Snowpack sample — Snodgrass Mountain, Crested Butte, Colorado (2/4/25, 12:06 PM MST)
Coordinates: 38.923, -106.968
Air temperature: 35 °F
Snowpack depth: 80 cm
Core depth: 60 cm
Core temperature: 32 °F
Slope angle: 14°, slope face: 78°
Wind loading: low
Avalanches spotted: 0
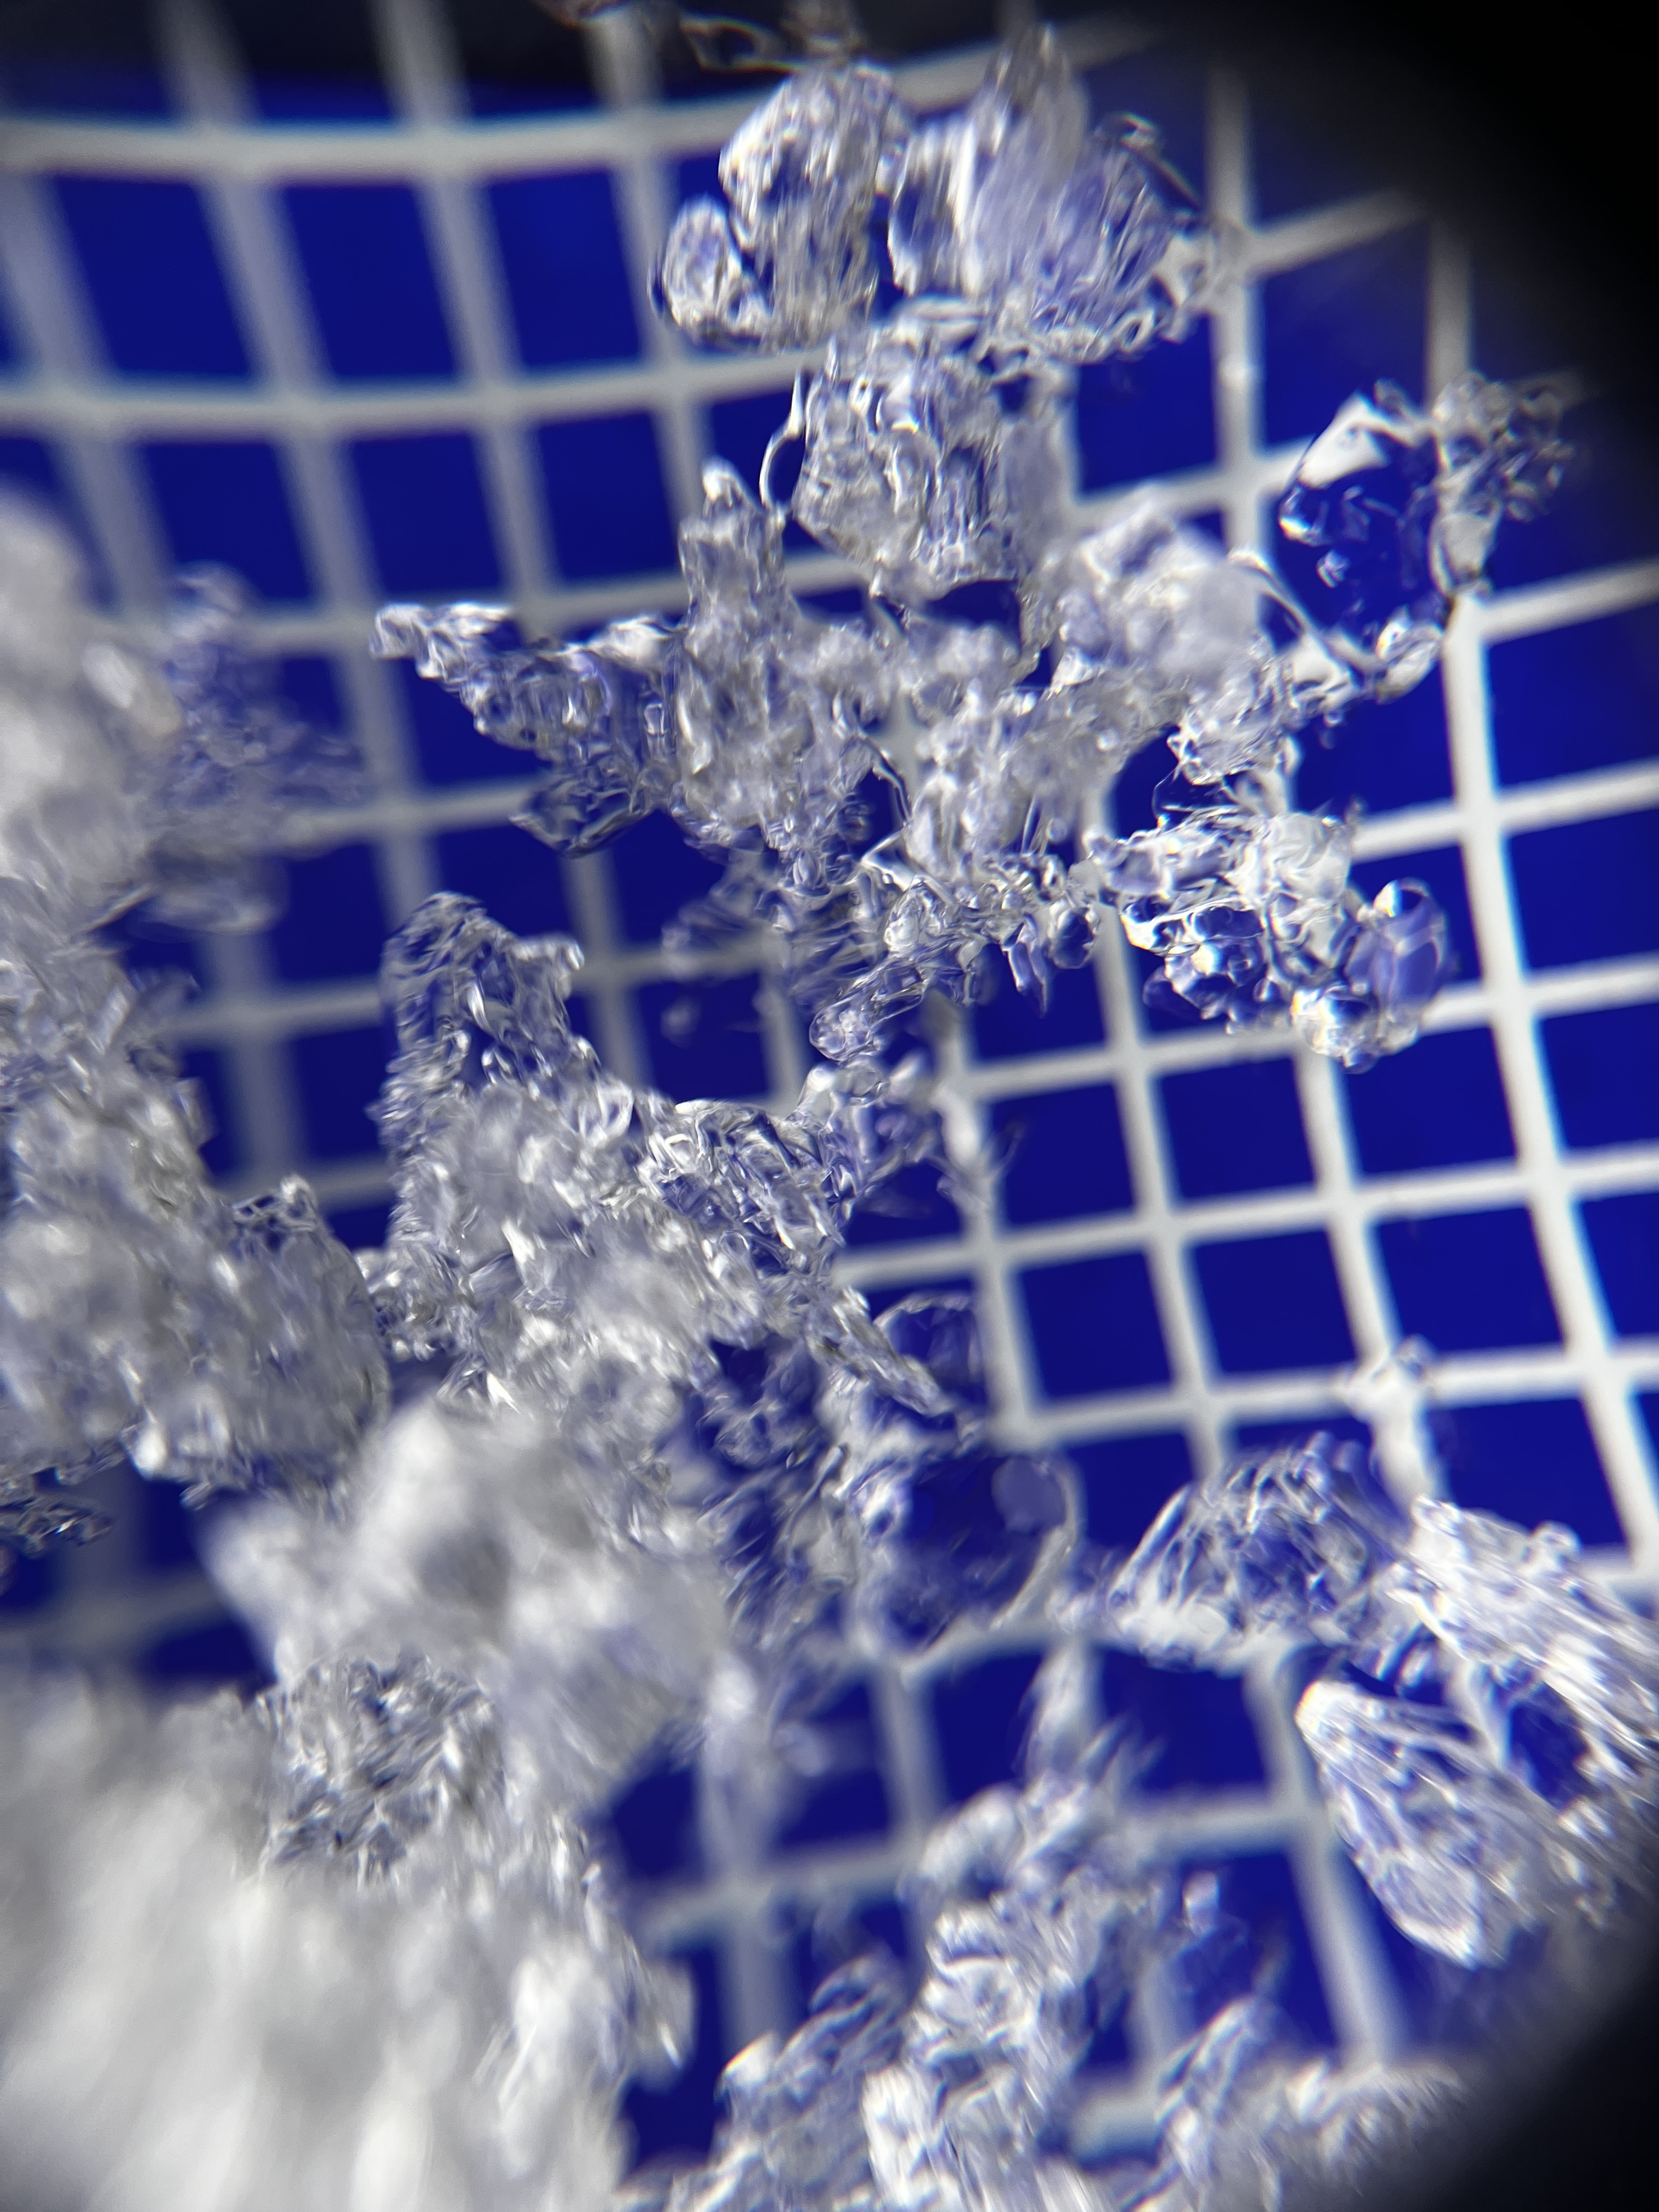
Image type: magnified_profile
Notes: No avalanches nearby, unusually warm weather for the last month reported by residents, Collected 25 yards from treeline